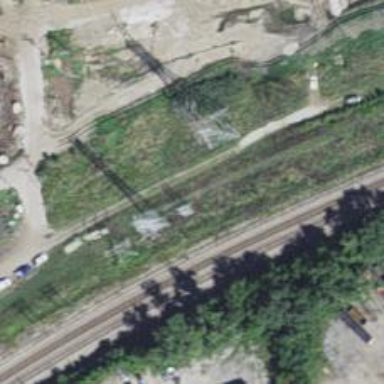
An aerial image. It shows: Abandoned railway.